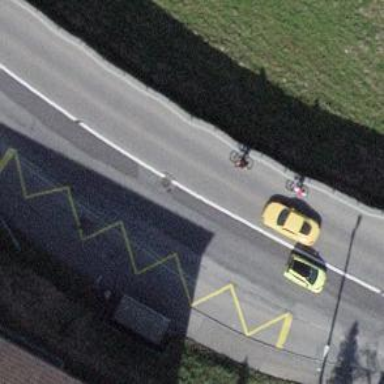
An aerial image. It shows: Bus stop with designated public transport stop position.